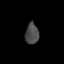
Tissue: lung
Cell type: Fibroblasts
Senescence score: 0.5406
Nuclear area (px): 279
Mean DAPI intensity: 73.29